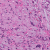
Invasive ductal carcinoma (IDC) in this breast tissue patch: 0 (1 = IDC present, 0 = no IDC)